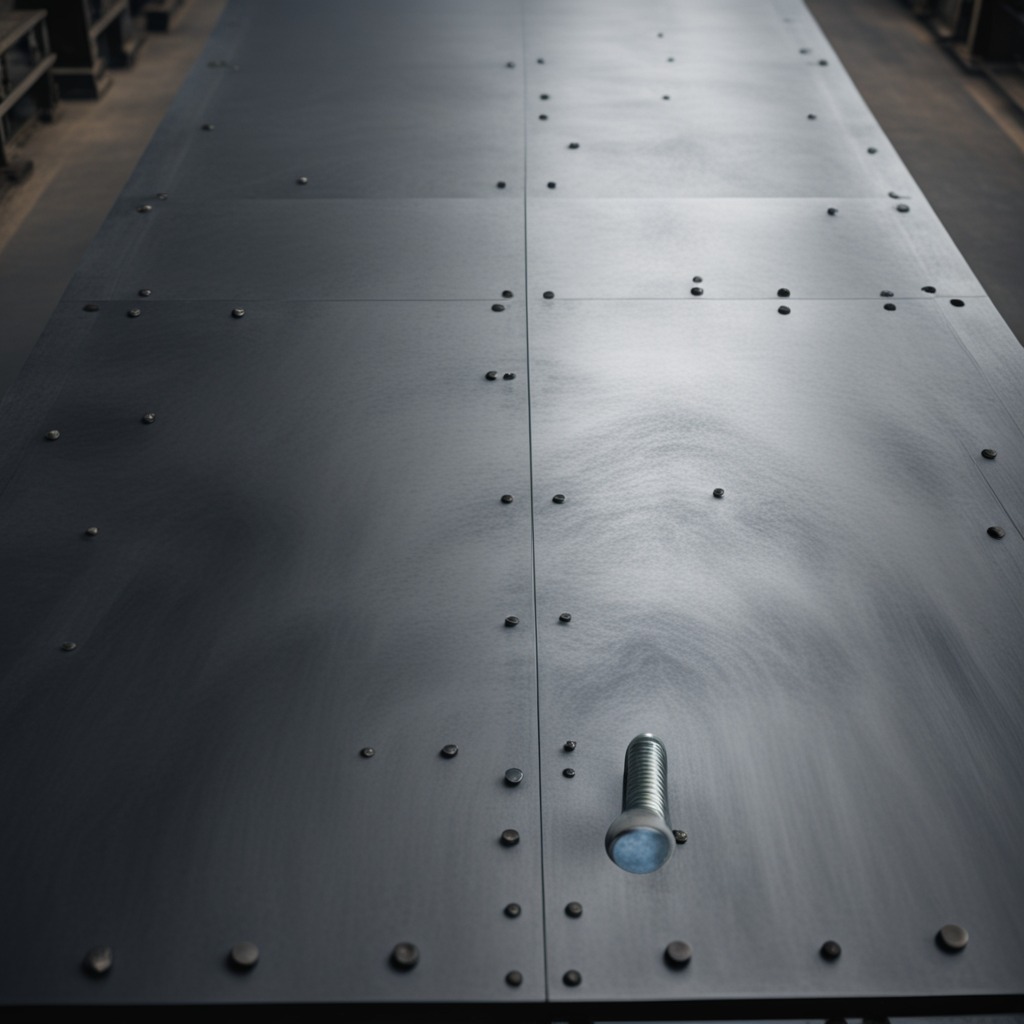
A metal screw is lying on the cold steel table in a mining workshop.